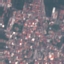
Land use / land cover: Residential